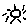
Label: sun